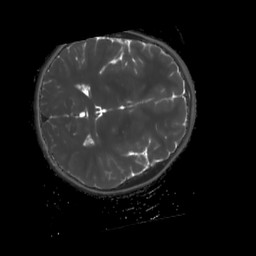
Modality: T2map
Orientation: axial
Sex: female
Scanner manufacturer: siemens
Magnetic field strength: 3 T
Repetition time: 4 s